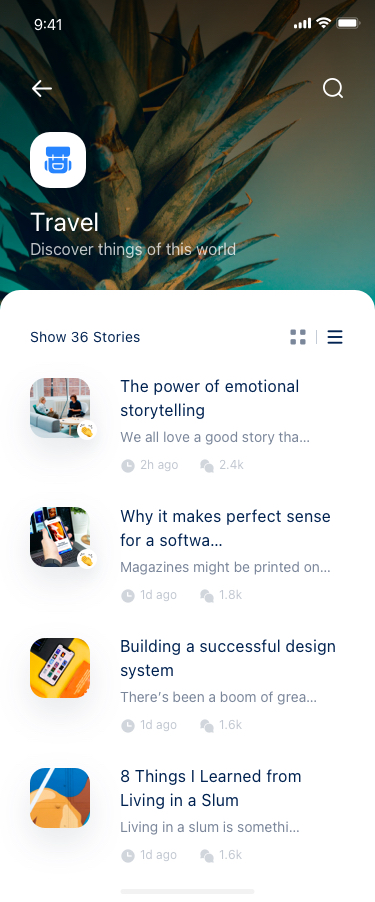
Text in this UI design:
Travel
Discover things of this world
Show 36 Stories
👏
The power of emotional storytelling
We all love a good story tha…
2h ago
2.4k
👏
Why it makes perfect sense for a softwa…
Magazines might be printed on…
1d ago
1.8k
👏
Building a successful design system
There’s been a boom of grea…
1d ago
1.6k
👏
8 Things I Learned from Living in a Slum
Living in a slum is somethi…
1d ago
1.6k